Interaction volume radius: 10 \u00c5
Interaction volume height: 10 \u00c5
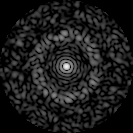
Disorder parameter: 0.8451